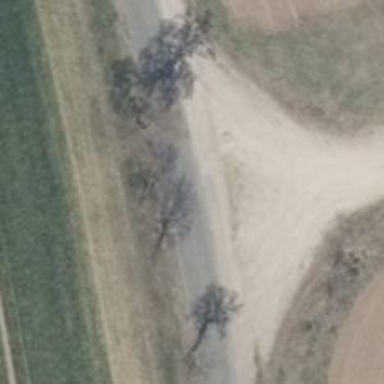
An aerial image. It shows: Tertiary road with asphalt surface.